Interaction volume radius: 10 \u00c5
Interaction volume height: 30 \u00c5
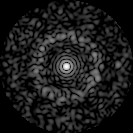
Disorder parameter: 0.8181